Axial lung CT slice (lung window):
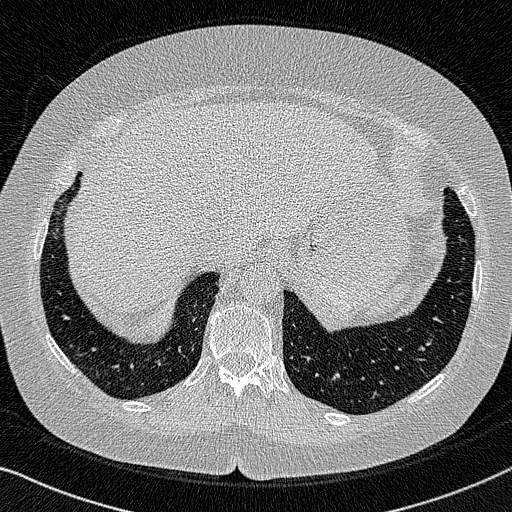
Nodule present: no